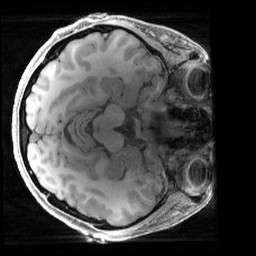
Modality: T1w
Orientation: axial
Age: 39
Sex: female
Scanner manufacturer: siemens
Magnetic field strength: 3 T
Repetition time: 2.4 s
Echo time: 0.00241 s